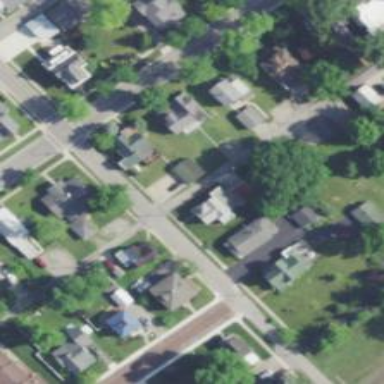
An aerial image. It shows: Alley classified as service road.